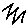
Label: zigzag